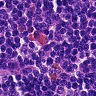
Metastatic tissue present: no